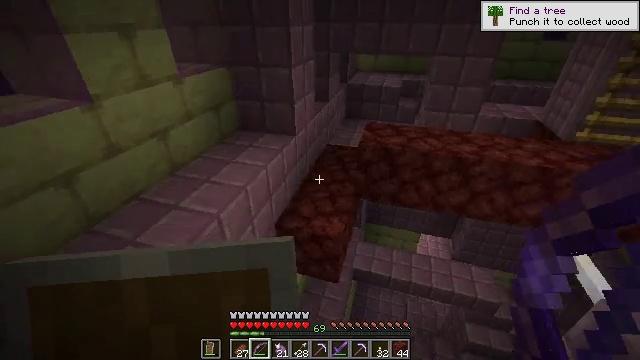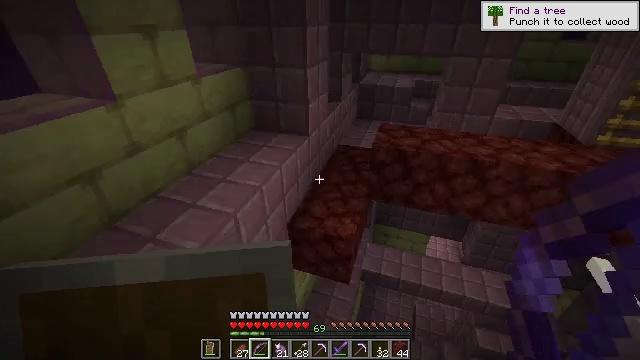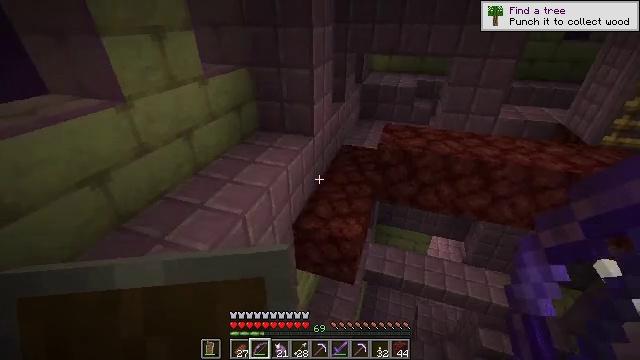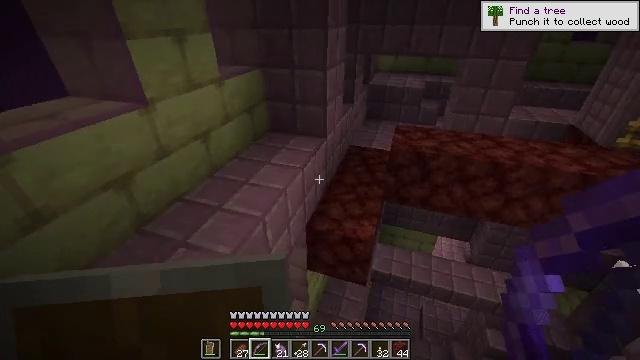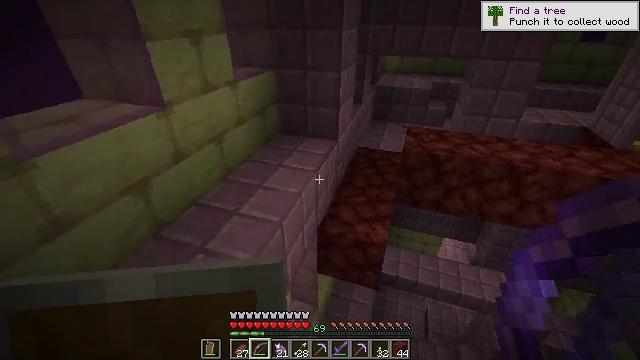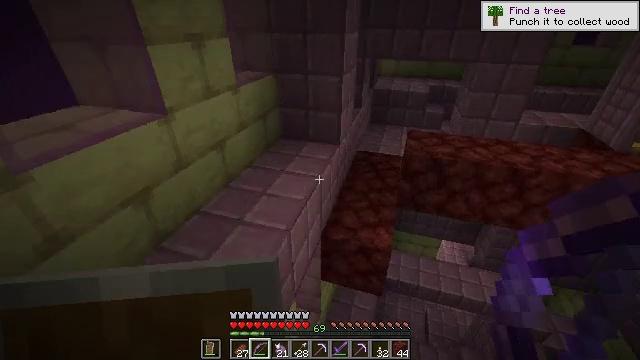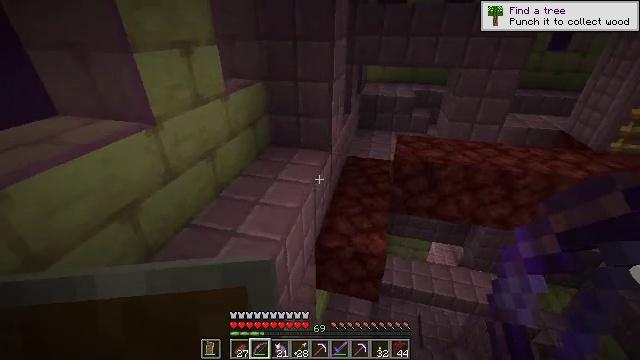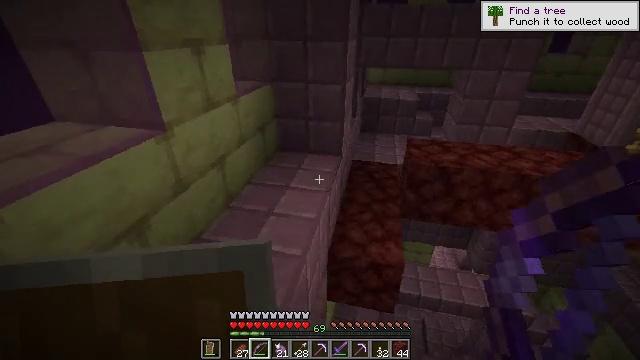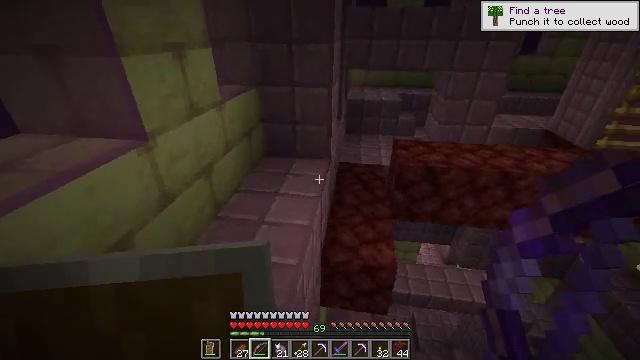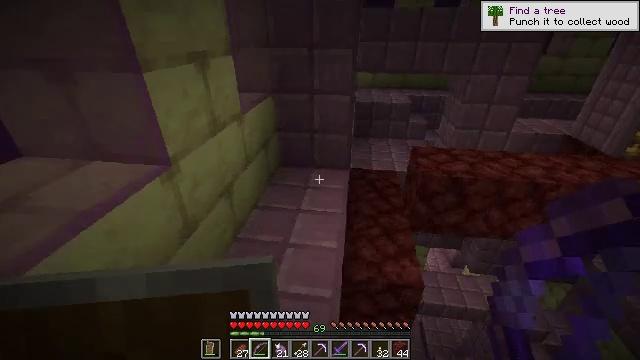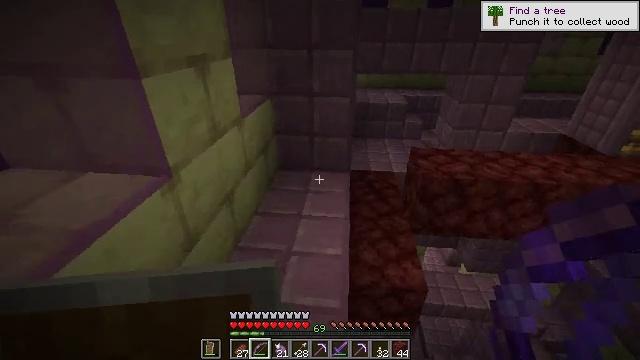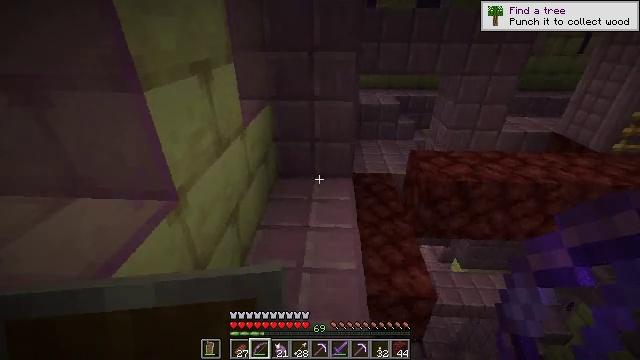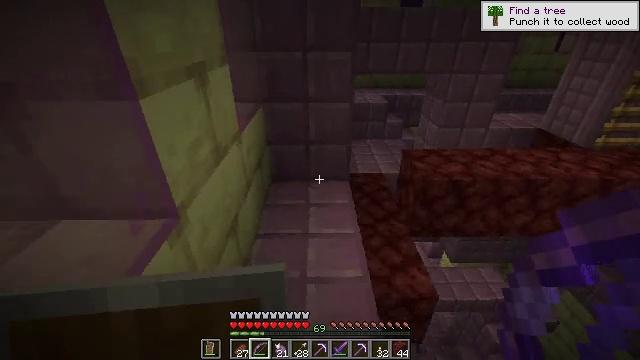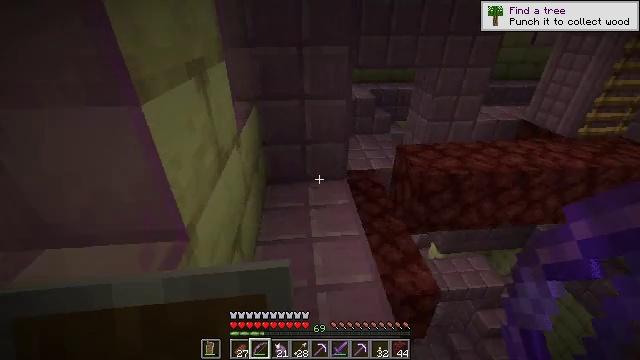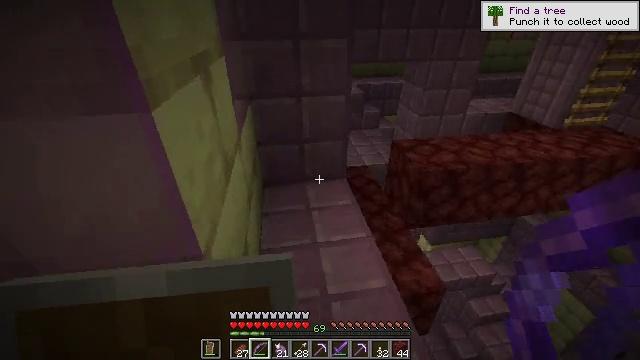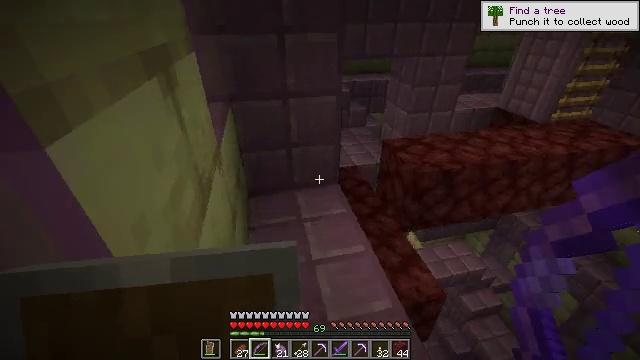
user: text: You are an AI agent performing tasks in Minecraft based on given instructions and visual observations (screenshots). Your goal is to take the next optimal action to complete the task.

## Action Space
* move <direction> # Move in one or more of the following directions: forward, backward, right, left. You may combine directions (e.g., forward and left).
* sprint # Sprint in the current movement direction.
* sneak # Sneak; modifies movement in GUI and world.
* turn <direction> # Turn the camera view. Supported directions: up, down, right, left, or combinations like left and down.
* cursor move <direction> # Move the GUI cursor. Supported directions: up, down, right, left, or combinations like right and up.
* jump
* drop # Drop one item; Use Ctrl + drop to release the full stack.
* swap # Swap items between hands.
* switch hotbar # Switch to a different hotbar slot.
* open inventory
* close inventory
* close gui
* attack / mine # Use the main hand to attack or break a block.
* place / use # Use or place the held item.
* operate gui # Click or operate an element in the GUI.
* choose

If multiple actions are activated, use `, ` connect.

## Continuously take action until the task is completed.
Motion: motion action
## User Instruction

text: Break the ender chest to move it.
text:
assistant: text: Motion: move left, turn left
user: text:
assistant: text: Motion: move left
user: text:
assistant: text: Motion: move left
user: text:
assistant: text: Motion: move forward and move left
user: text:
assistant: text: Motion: move forward and move left, turn right
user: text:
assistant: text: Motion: move forward and move left, turn right and up
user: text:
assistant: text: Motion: move forward and move left, turn right
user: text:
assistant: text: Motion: move forward and move left, turn right
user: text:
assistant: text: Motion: move forward and move left
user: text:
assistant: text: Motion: move forward and move left, turn right
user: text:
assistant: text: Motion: move forward and move left, turn right
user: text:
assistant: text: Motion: move forward and move left, turn right
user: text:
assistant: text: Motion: move forward and move left, turn right and down
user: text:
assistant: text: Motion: move forward and move left, turn right and down
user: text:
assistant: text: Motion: move forward and move left, turn right
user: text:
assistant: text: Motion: move forward and move left, turn right and down
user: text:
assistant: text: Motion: move forward, turn right and down
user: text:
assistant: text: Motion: turn right
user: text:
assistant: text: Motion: turn right
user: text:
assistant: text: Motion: turn right
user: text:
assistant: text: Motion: turn right
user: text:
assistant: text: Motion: turn right
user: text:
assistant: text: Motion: turn right
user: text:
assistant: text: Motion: no_op
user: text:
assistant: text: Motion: no_op
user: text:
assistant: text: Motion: turn right
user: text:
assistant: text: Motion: turn right
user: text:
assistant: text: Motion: turn right and down
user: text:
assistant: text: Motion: turn right and down
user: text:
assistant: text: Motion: turn right and down